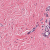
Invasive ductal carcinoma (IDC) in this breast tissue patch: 0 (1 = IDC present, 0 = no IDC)